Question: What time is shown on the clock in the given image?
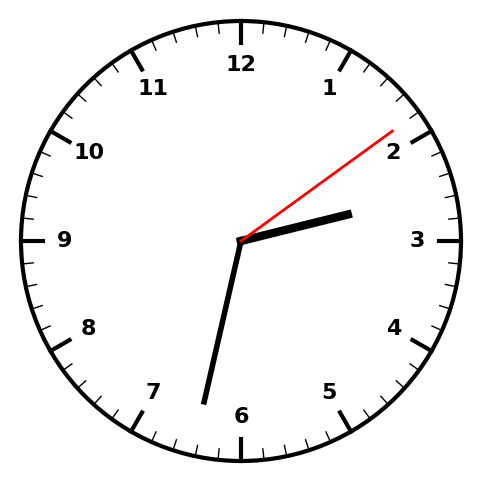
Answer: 02:32:09